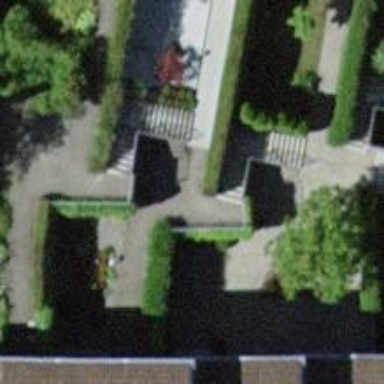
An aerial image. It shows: Road with steps.